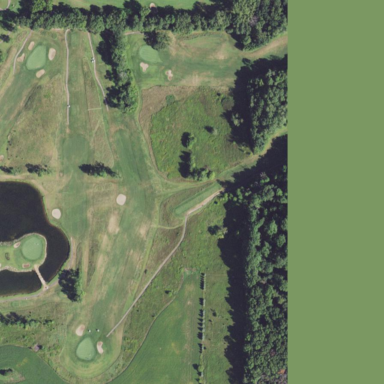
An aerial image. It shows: Rough area on grassy golf course.